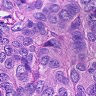
Metastatic tissue present: yes